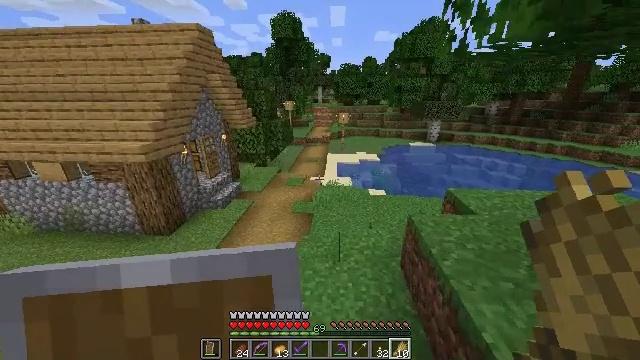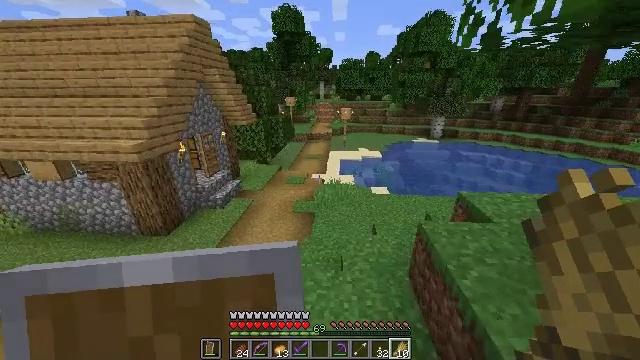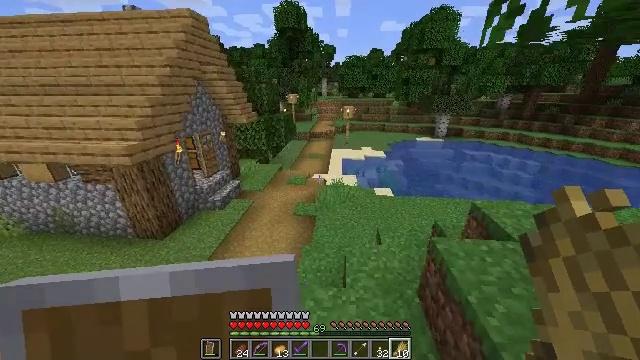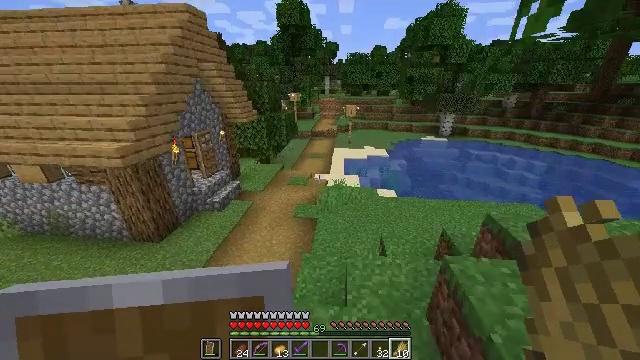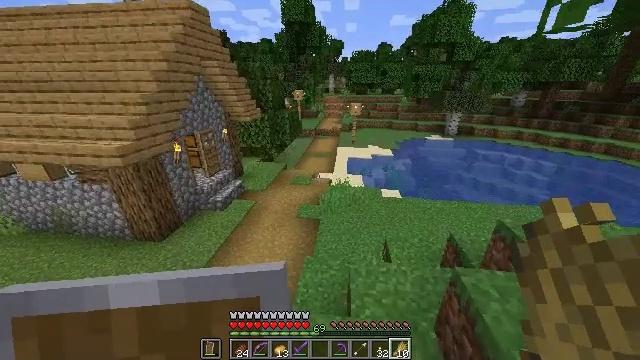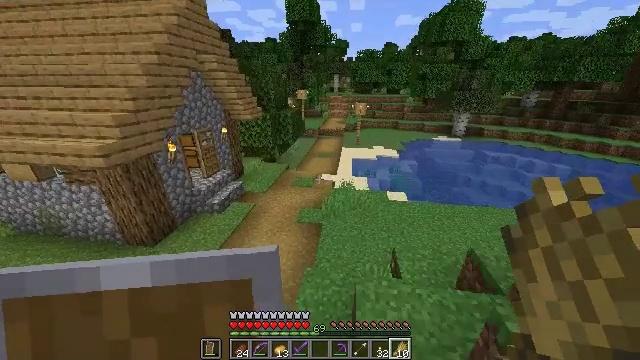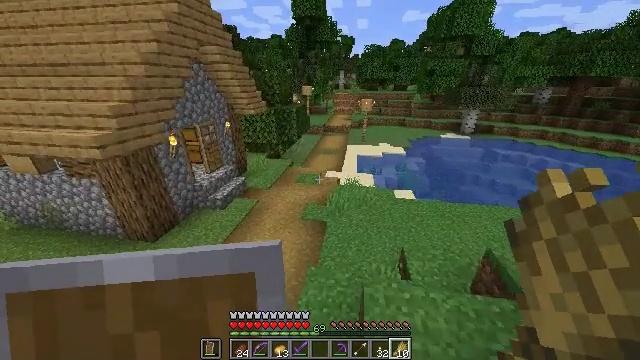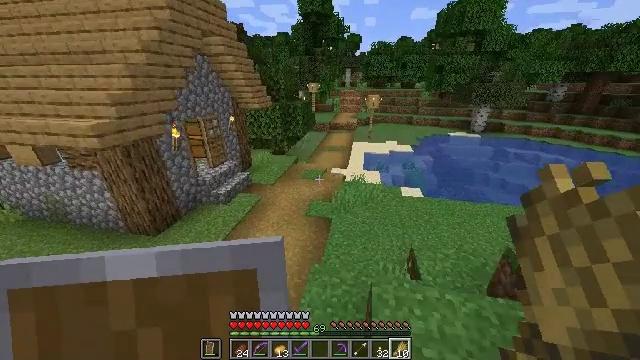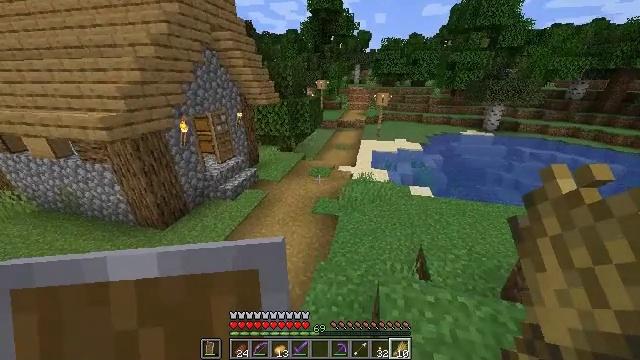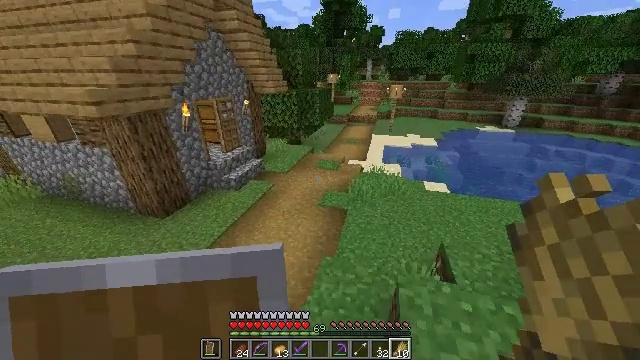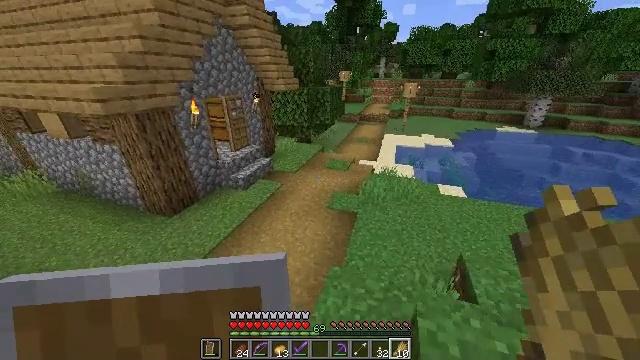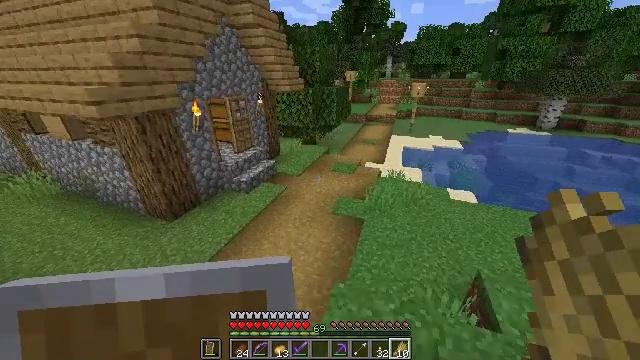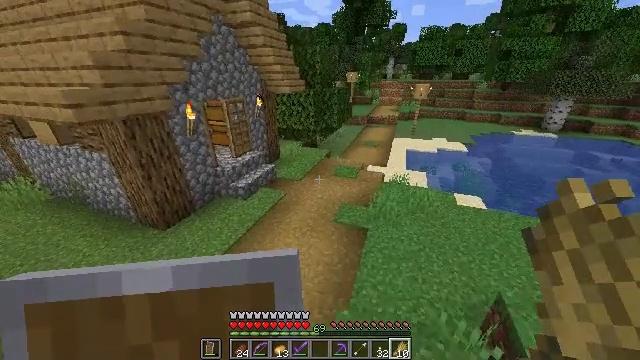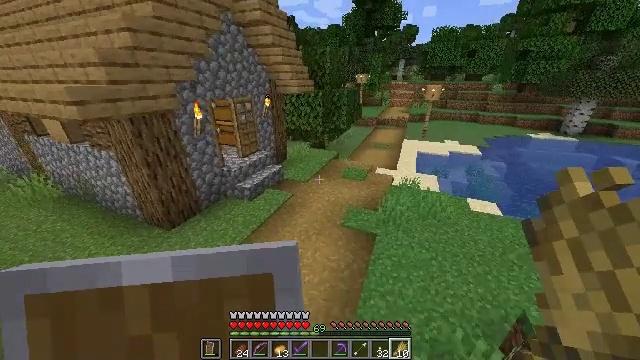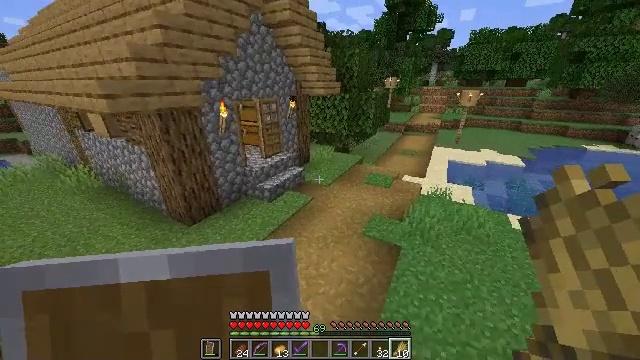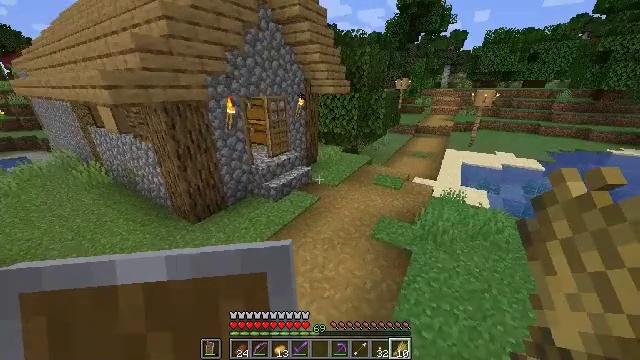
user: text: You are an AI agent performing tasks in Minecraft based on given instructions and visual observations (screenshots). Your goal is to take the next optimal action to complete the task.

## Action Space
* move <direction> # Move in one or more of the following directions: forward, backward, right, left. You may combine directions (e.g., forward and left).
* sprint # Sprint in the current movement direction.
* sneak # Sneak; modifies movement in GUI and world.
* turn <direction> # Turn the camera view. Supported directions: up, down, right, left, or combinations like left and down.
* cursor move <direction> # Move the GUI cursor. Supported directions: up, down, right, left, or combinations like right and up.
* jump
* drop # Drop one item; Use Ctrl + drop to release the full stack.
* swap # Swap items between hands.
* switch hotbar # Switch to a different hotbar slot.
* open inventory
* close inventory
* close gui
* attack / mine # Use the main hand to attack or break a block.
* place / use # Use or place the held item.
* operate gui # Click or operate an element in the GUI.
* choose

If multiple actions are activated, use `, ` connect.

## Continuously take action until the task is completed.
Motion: motion action
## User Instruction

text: Craft an enchanted book.
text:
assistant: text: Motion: move forward
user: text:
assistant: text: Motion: move forward
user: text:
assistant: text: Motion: move forward
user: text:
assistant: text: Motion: move forward, turn left
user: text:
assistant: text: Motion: move forward, turn left
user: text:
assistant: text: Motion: move forward, turn left
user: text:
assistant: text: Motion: move forward, turn left
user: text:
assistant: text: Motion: move forward, turn left
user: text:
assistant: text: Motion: move forward, turn left
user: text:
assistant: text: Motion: move forward, turn left
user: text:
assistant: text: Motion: move forward, turn left
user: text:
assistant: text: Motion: move forward
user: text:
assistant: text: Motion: move forward, turn left
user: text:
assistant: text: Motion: move forward, turn left and up
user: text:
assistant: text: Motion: move forward, turn left
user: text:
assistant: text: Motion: move forward
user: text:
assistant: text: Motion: move forward
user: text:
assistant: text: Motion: move forward, turn right
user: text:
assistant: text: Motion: move forward, turn right
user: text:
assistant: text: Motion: move forward, turn right
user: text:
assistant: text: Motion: move forward
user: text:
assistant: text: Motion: move forward, turn left
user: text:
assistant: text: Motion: move forward
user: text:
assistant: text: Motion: move forward, turn left
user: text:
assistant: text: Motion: move forward, turn left and up
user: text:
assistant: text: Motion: move forward, turn left and up
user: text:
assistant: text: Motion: move forward, turn left and up
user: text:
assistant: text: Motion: move forward, turn left and up
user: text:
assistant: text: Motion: move forward, turn left
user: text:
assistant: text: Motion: move forward, turn left